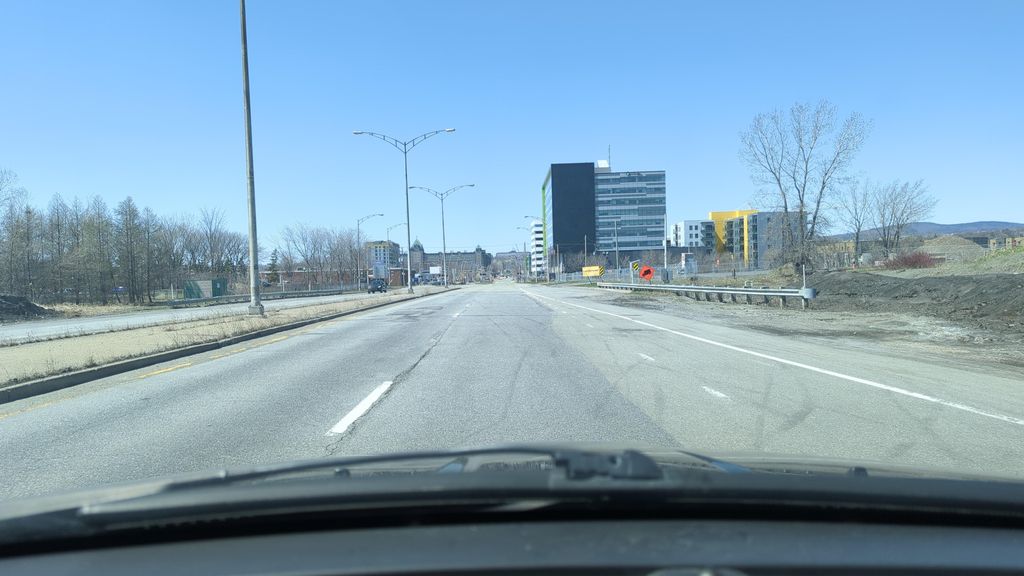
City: quebec_city